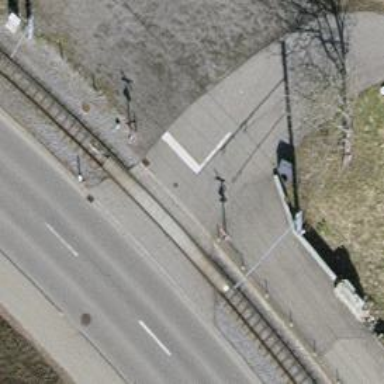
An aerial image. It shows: Railway level crossing.